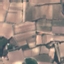
Land use / land cover: PermanentCrop